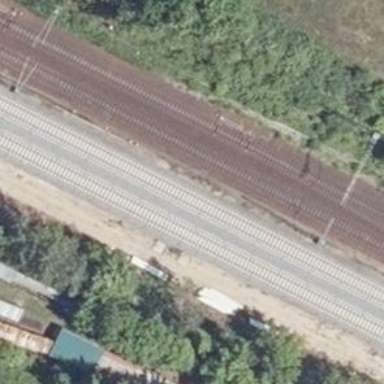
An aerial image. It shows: Railway junction.